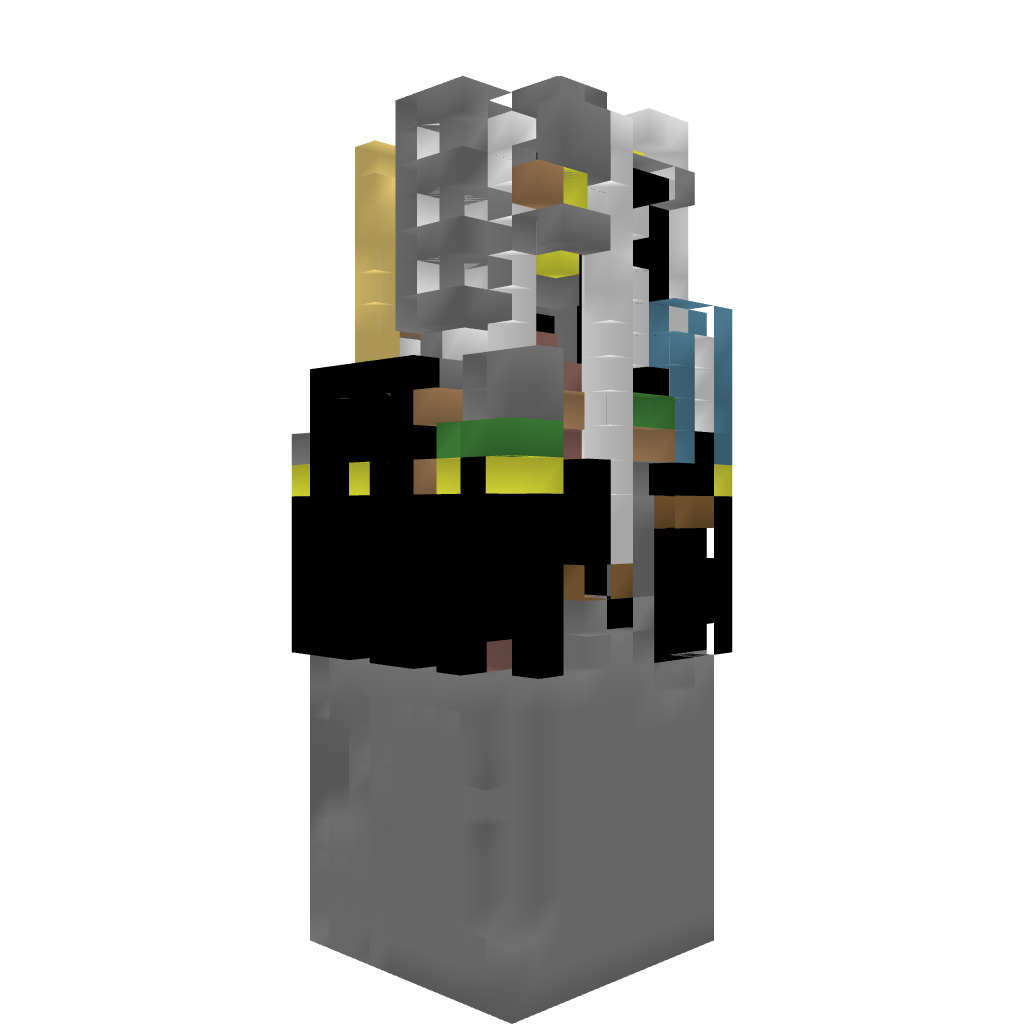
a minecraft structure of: Contemporary Survival Starter House bad low quality